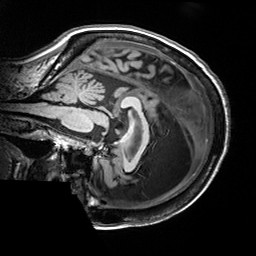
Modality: T1w
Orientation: sagittal
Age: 69
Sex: female
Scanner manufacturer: siemens
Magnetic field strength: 3 T
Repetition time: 2.2 s
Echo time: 0.00245 s